Interaction volume radius: 5 \u00c5
Interaction volume height: 15 \u00c5
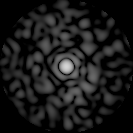
Disorder parameter: 0.8292